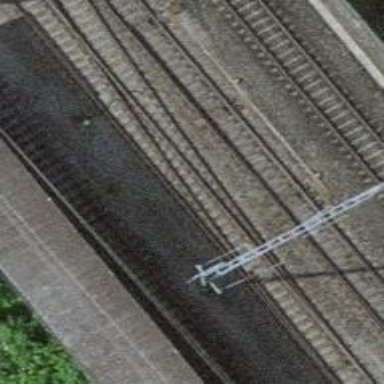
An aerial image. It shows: Railway switch.